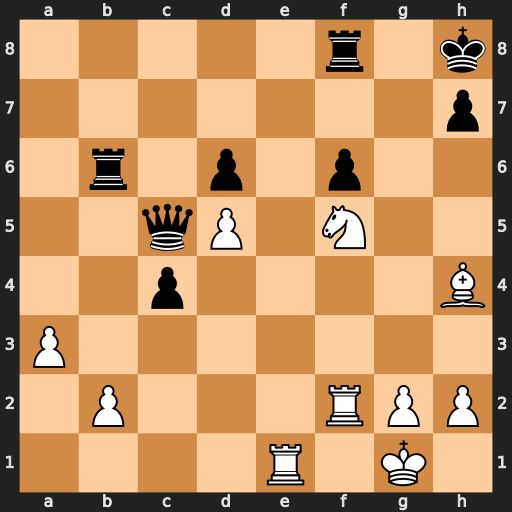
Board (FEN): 5r1k/7p/1r1p1p2/2qP1N2/2p4B/P7/1P3RPP/4R1K1
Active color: w
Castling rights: -
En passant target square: -
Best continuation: Bxf6+ Rxf6 Re8+ Rf8 Rxf8#